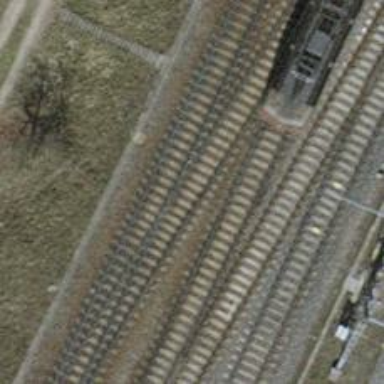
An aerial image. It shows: Single-track railway siding with electrified contact lines.